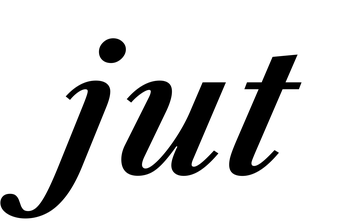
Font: LibreCaslonText-Italic_SemiBold_Italic